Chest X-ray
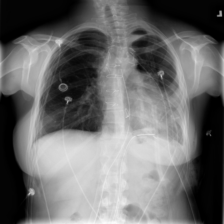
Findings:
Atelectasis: negative
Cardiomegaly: negative
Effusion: positive
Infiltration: negative
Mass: negative
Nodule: negative
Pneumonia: negative
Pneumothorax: negative
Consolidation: negative
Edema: negative
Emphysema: negative
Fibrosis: negative
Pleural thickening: negative
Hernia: negative